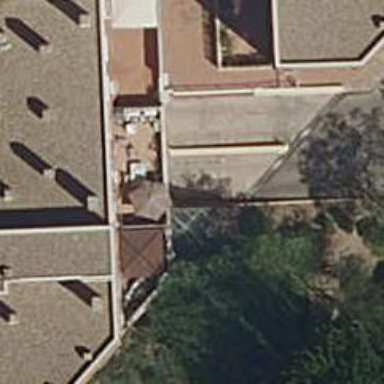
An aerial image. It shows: Retaining wall.